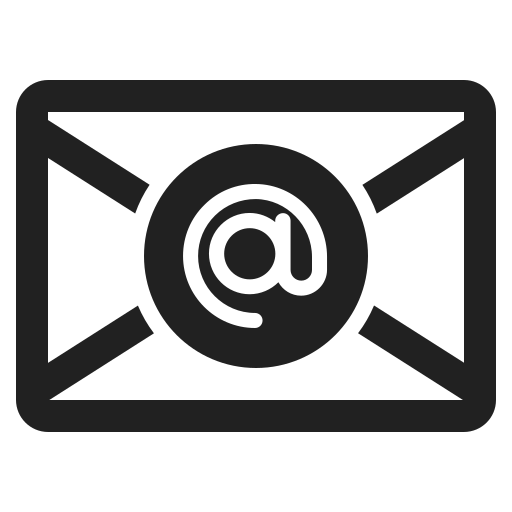
e mail high contrast